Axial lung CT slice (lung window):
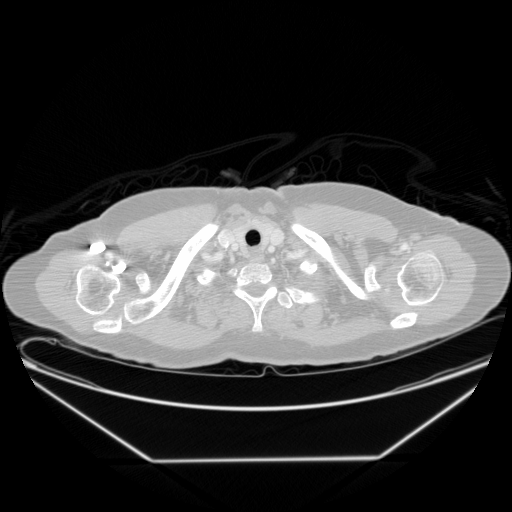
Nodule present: no